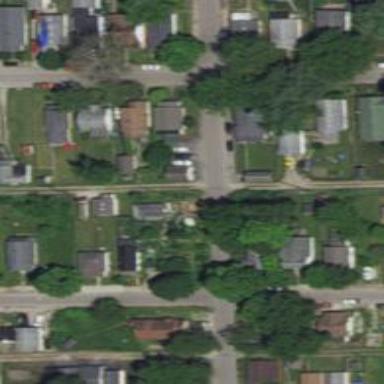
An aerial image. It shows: Alleyway designated as service road.